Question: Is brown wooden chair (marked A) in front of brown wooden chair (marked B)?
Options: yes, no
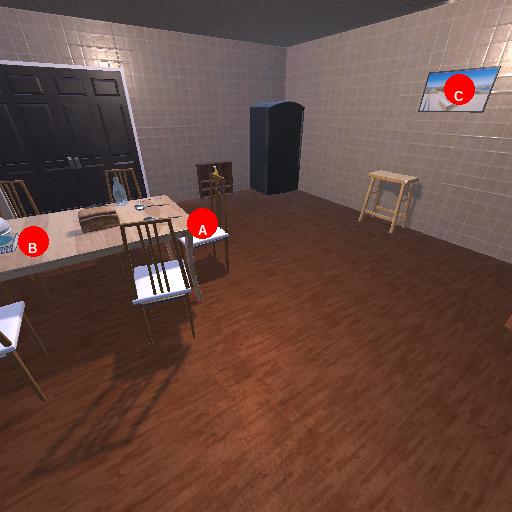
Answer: yes